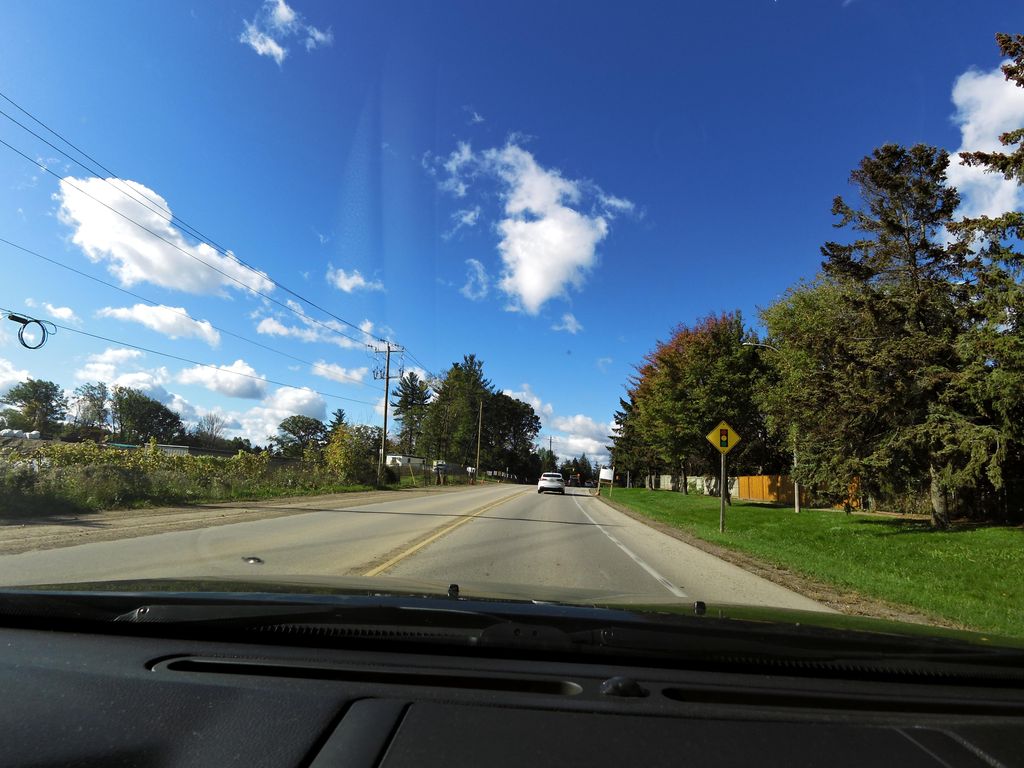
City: hamilton